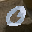
Label: 0